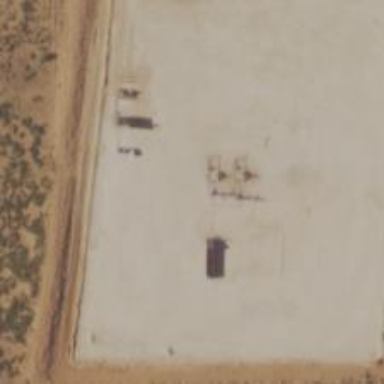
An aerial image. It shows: Petroleum well that is man-made.